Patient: sex F, age 56
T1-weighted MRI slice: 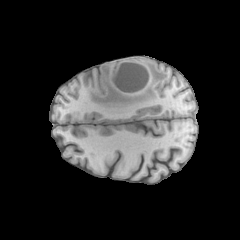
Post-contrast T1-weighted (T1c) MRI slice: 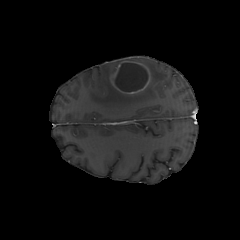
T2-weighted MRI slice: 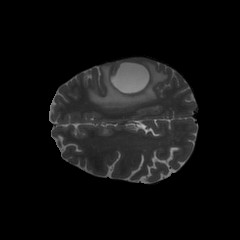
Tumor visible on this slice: yes
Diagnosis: Glioblastoma, IDH-wildtype
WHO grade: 4